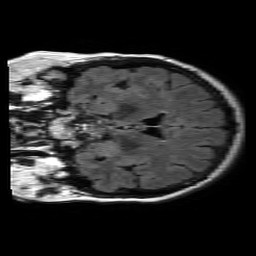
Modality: FLAIR
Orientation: coronal
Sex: female
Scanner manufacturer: philips
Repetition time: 11 s
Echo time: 0.125 s